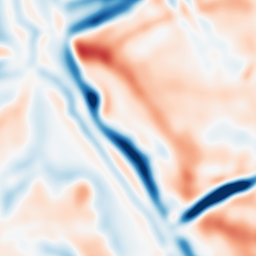
Category: multiscale
Decomposition family: dog
Decomposition parameters: sigma_low: 5
sigma_high: 5
Upsampling method: bilinear
Upsampling parameters: scale: 2
Upsampling scale: 2